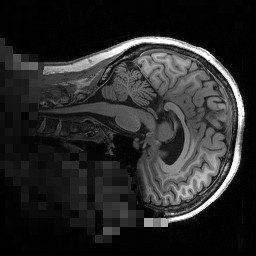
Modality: T1w
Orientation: sagittal
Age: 59
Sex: female
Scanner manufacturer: siemens
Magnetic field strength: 3 T
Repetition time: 2.53 s